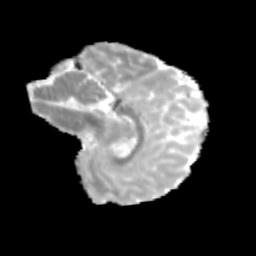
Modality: MD
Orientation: sagittal
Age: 10
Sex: male
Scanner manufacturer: siemens
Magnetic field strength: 3 T
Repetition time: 3.8 s
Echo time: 0.07 s